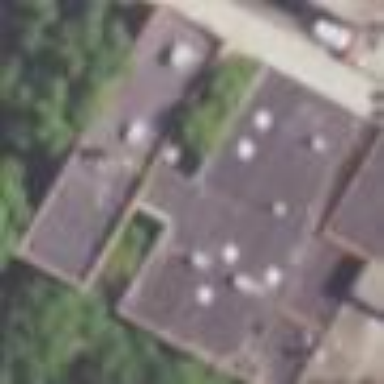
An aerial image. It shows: Office building.